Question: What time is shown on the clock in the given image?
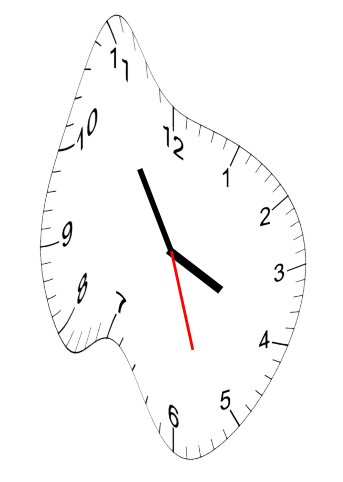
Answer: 03:54:27